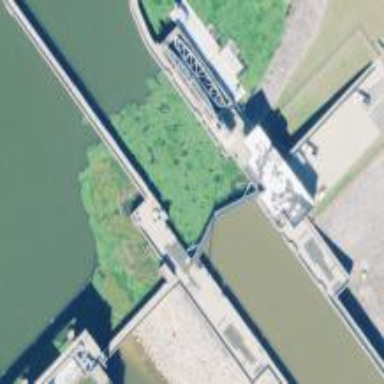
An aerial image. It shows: Lock gate on waterway.